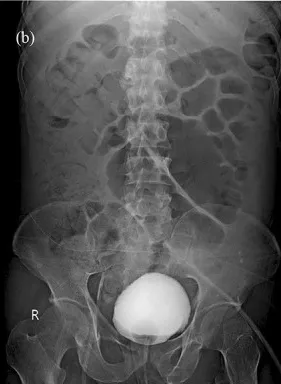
Fluoroscopic image showing the PD catheter being pulled back out of the bladder, with contrast through catheter tracking along the intestinal walls and no bladder filling.
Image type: radiology (x_ray)